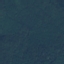
Land use / land cover: Forest